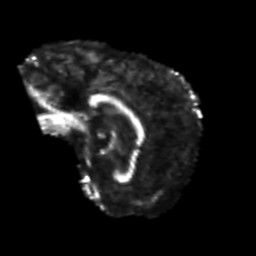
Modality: FA
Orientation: sagittal
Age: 66
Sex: female
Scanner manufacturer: siemens
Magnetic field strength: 3 T
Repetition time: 4.999 s
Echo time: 0.07946 s